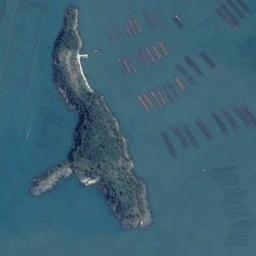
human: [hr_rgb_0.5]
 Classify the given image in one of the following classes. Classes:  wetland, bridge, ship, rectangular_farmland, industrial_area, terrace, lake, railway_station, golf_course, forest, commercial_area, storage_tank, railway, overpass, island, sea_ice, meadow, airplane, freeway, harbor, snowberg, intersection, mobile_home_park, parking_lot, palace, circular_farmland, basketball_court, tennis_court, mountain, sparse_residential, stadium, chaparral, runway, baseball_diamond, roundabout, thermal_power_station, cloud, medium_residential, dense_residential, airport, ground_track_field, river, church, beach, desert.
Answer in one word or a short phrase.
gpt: island